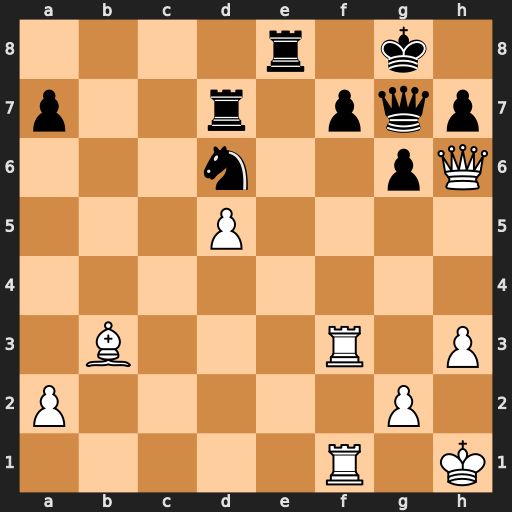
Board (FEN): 4r1k1/p2r1pqp/3n2pQ/3P4/8/1B3R1P/P5P1/5R1K
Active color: w
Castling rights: -
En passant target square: -
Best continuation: Qxg7+ Kxg7 Ba4 Red8 Bxd7